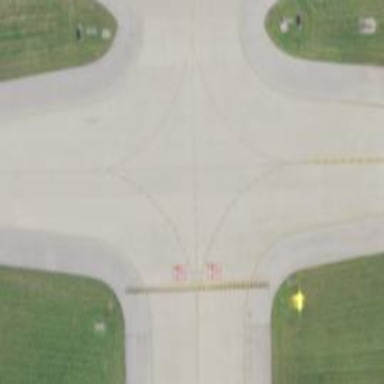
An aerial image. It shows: Image of taxiway at airport.